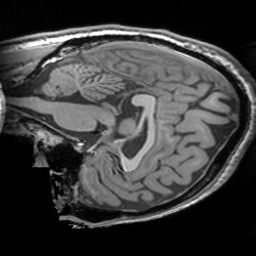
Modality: T1w
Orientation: sagittal
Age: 35
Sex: male